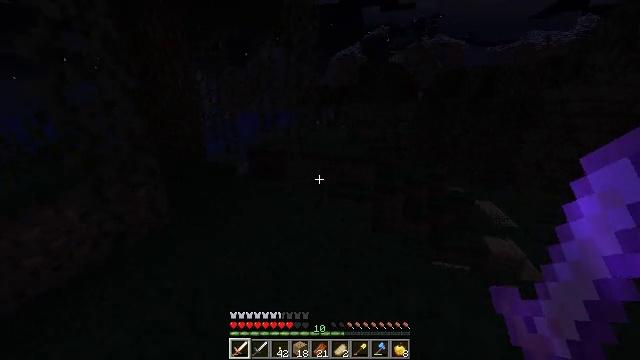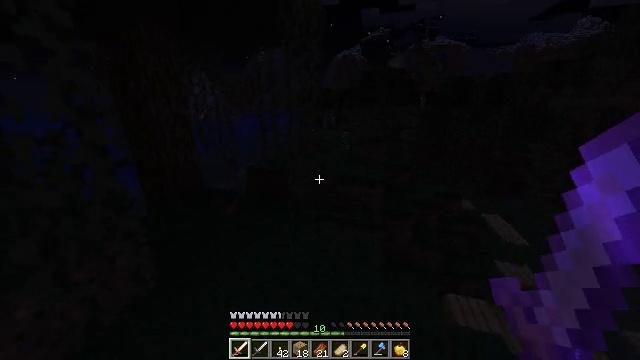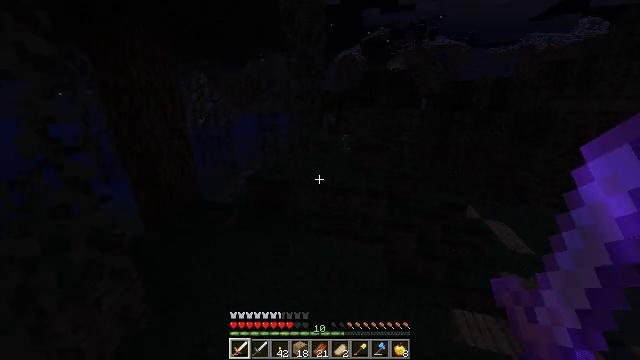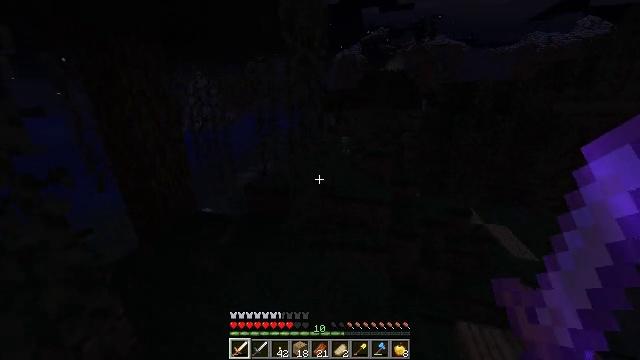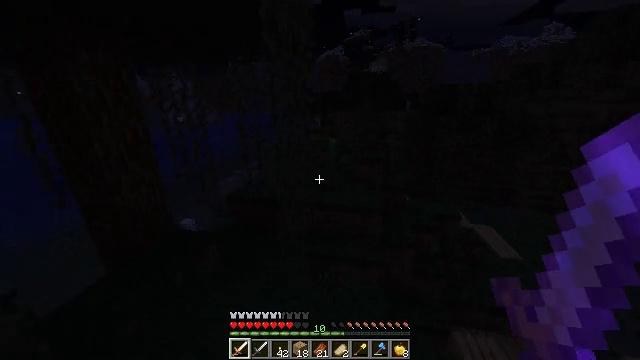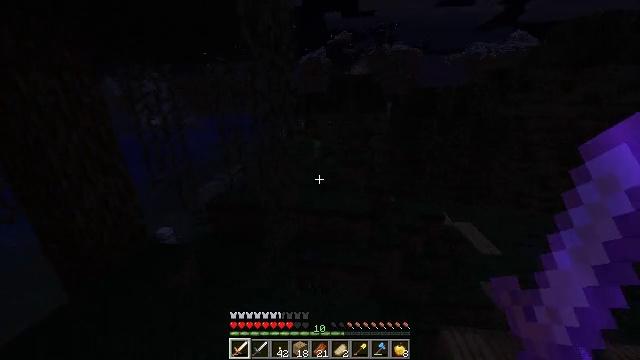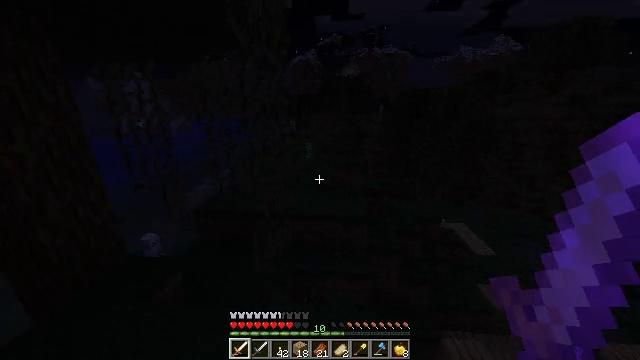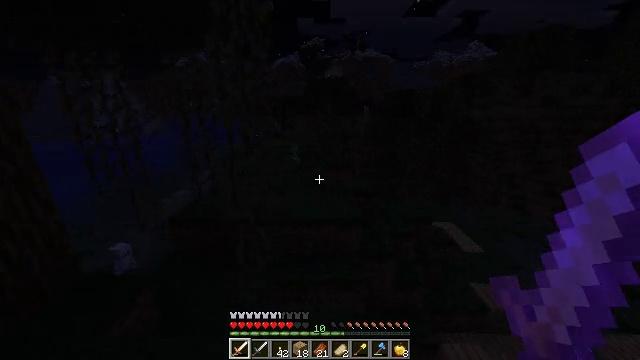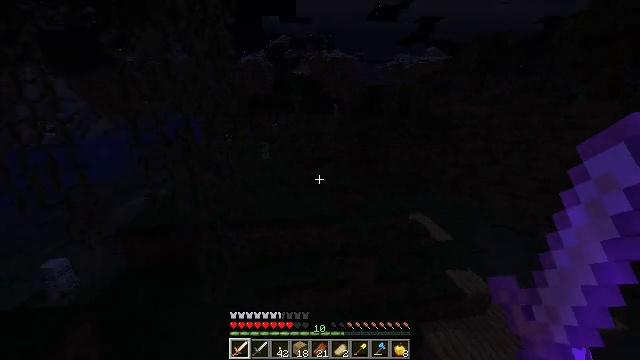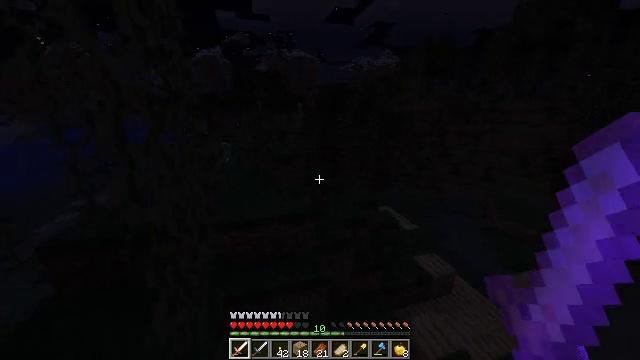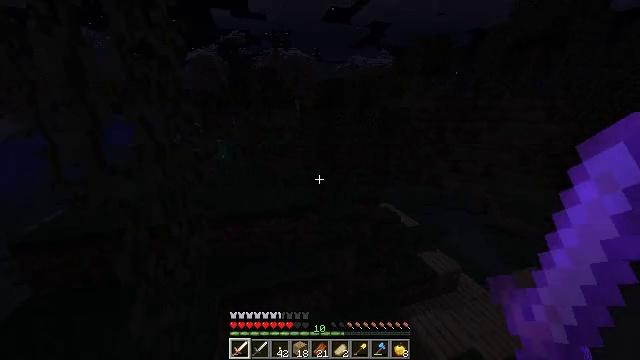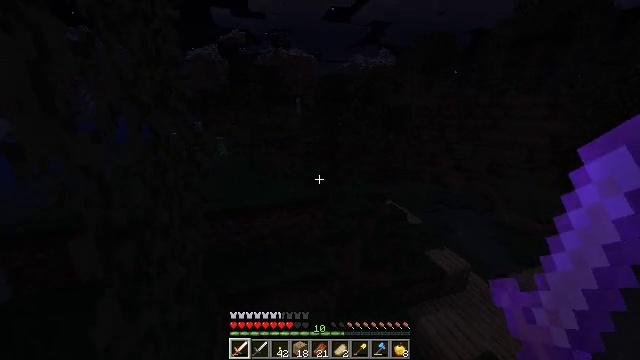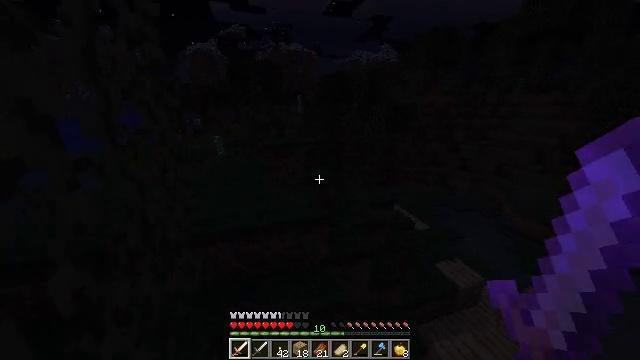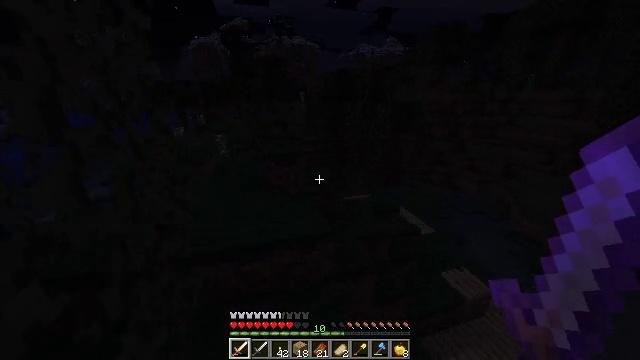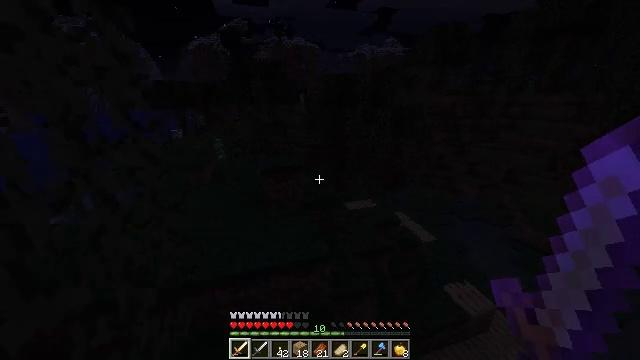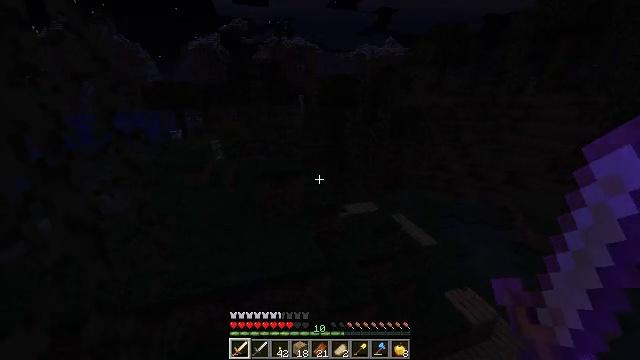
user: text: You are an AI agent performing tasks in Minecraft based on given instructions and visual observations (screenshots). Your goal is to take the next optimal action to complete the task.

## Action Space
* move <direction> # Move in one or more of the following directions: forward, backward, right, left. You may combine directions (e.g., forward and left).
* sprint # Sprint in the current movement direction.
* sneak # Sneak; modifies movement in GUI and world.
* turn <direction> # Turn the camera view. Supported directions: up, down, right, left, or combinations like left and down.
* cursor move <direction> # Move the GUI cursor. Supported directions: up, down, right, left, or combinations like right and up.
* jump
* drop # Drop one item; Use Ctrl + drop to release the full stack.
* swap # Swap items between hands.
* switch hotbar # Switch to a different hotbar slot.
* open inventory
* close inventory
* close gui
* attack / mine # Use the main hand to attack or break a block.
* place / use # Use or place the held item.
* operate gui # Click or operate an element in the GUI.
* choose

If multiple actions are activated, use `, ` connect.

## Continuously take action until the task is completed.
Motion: motion action
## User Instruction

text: Kill the slime.
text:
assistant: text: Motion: move forward, sprint, jump
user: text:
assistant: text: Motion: move forward, sprint, jump
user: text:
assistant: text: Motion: move forward, sprint, jump
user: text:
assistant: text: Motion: move forward, sprint, turn right, jump
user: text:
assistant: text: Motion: move forward, sprint, turn right, jump
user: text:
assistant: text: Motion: move forward, sprint, turn right, jump
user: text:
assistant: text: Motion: move forward, sprint, turn right, jump
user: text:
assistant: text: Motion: move forward, sprint, turn right, jump
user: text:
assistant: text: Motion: move forward, sprint, turn right, jump
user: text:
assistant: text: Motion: move forward, sprint, jump
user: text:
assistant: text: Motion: move forward, sprint, jump
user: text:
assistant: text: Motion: move forward and move right, sprint, jump
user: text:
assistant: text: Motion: move forward and move right, sprint, turn down, jump
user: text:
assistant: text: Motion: move forward, sprint, jump
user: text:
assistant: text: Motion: move forward, sprint, jump
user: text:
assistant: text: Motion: move forward, sprint, jump
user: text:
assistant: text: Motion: move forward, sprint, jump
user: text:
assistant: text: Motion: move forward, sprint, jump
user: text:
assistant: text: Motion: move forward, jump
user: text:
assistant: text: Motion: move forward, jump
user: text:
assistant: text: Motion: move forward, turn right, jump
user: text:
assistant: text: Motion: move forward, turn right, jump
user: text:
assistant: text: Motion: move forward, turn right, jump
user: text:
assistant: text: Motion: move forward and move left, sprint, turn right and up, jump
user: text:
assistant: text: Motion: move forward and move left, sprint, turn right and up, jump
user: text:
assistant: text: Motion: move forward and move left, sprint, turn right, jump
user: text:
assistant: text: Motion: move forward, sprint, turn right, jump
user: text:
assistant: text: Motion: move forward, jump
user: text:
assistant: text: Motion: move forward, turn right, jump
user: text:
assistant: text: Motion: move forward, turn right and up, jump